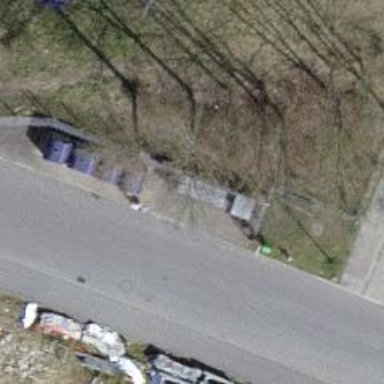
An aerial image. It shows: Recycling container for recycling.